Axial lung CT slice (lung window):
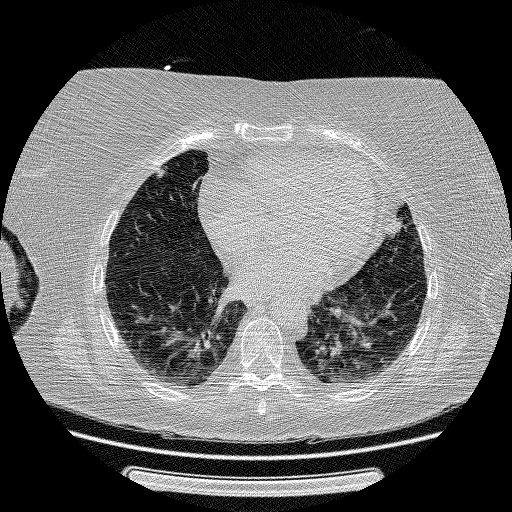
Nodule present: yes
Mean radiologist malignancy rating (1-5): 3